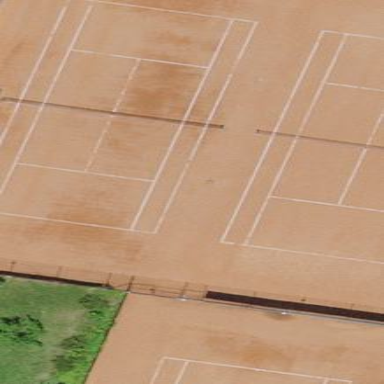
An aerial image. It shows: Tennis court on pitch designated for leisure land.